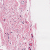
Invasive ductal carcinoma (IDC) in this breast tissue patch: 0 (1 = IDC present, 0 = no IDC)